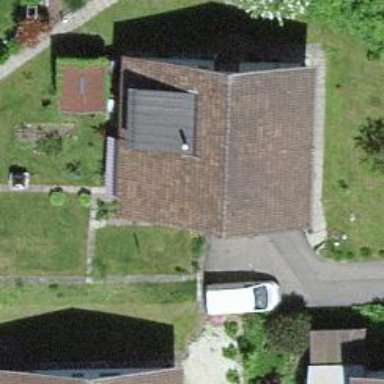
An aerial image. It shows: Residential building.